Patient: sex M, age 19
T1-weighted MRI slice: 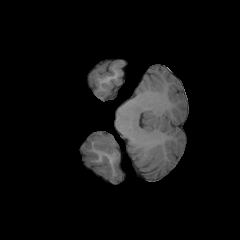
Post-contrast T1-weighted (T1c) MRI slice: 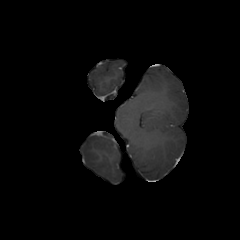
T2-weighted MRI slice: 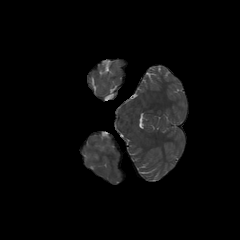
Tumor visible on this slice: no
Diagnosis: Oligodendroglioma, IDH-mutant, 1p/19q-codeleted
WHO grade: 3